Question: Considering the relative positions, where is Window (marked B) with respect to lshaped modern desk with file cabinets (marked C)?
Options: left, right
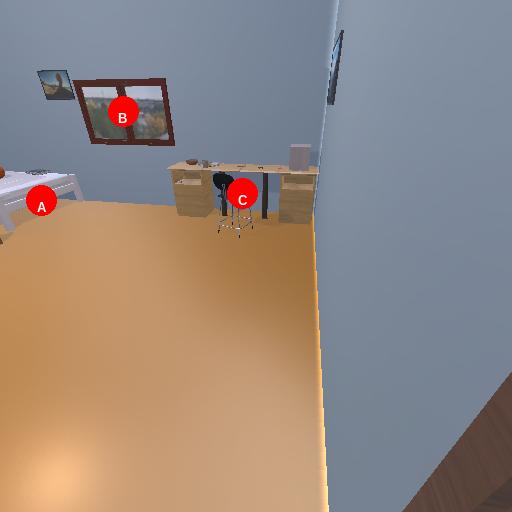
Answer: left